Question: I need to evaluate a function (say)
Fxy = 2*x.^2 +3 *y.^2;
on a ternary grid x-range (0 - 1), y-range (0-1) and 1-x-y (0 - 1).
I am unable to construct the ternary grid on which I need to evaluate the above function. Also, once evaluated I need to plot the function in a ternary contour plot. Ideally, I need the axes to go counter clockwise in the sense (x -> y--> (1-x-y)).
I have tried the function
'''
function tg = triangle_grid ( n, t )
ng = ( ( n + 1 ) * ( n + 2 ) ) / 2;
tg = zeros ( 2, ng );
p = 0;
for i = 0 : n
for j = 0 : n - i
k = n - i - j;
p = p + 1;
tg(1:2,p) = ( i * t(1:2,1) + j * t(1:2,2) + k * t(1:2,3) ) / n;
end
end
return
end
'''
for the number of sub intervals between the triangle edge coordinates
'''
n = 10 (say)
'''
and for the edge coordinates of an equilateral triangle
'''
t = tcoord = [0.0, 0.5, 1.0;
0.0, 1.0*sqrt(3)/2, 0.0];
'''
This generated a triangular grid with the x-axis from 0-1 but the other two are not from 0-1.
I need something like this:

... with the axes range 0-1 ().
In addition, I need to know the coordinate points for all intersections within the triangular grid. Once I have this I can proceed to evaluate the function in this grid.
My final aim is to get something like this. This is a better representation of what I need to achieve (as compared to the previous plot which I have now removed)
<URL>
Note that the two ternary plots have iso-value contours which are different in in magnitude. In my case the difference is an order of magnitude, two very different Fxy's.
If I can plot the two ternary plots on top of each other then and evaluate the compositions at the intersection of two iso-value contours on the ternary plane. The compositions should be as read from the ternary plot and not the rectangular grid on which triangle is defined.
Currently there are issues (as highlighted in the comments section, will update this once the problem is closer to solution).
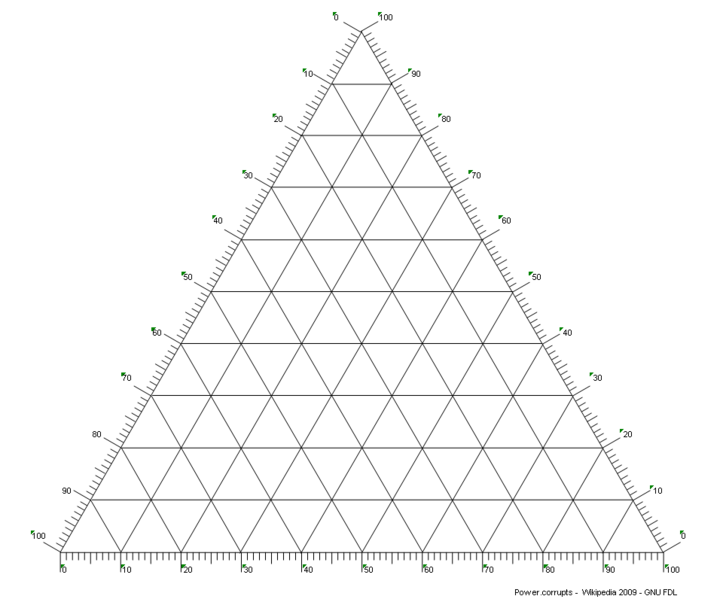
Answer: I am the author of <URL> to change the design. In the mean time this code should do what you want:
EDIT: I've changed the code to find the intersection of two curves rather than just one.
'''
N = 10;
x = linspace(0, 1, N);
y = x;
% The grid intersections on your diagram are actually rectangularly arranged,
% so meshgrid will build the intersections for us
[xx, yy] = meshgrid(x, y);
zz = 1 - (xx + yy);
% now that we've got the intersections, we can evaluate the function
f1 = @(x, y) 2*x.^2 + 3*y.^2 + 0.1;
Fxy1 = f1(xx, yy);
Fxy1(xx + yy > 1) = nan;
f2 = @(x, y) 3*x.^2 + 2*y.^2;
Fxy2 = f2(xx, yy);
Fxy2(xx + yy > 1) = nan;
f3 = @(x, y) (3*x.^2 + 2*y.^2) * 1000; % different order of magnitude
Fxy3 = f3(xx, yy);
Fxy3(xx + yy > 1) = nan;
subplot(1, 2, 1)
% This constructs the ternary axes
ternaxes(5);
% These are the coordinates of the compositions mapped to plot coordinates
[xg, yg] = terncoords(xx, yy);
% simpletri constructs the correct triangles
tri = simpletri(N);
hold on
% and now we can plot
trisurf(tri, xg, yg, Fxy1);
trisurf(tri, xg, yg, Fxy2);
hold off
view([137.5, 30]);
subplot(1, 2, 2);
ternaxes(5)
% Here we plot the line of intersection of the two functions
contour(xg, yg, Fxy1 - Fxy2, [0 0], 'r')
axis equal
'''
<URL>
EDIT 2: If you want to find the point of intersection between two contours, you are effectively solving two simultaneous equations. This bit of extra code will solve that for you (notice I've used some anonymous functions in the code above now, as well):
'''
f1level = 1;
f3level = 1000;
intersection = fsolve(@(v) [f1(v(1), v(2)) - f1level; f3(v(1), v(2)) - f3level], [0.5, 0.4]);
% if you don't have the optimization toolbox, this command works almost as well
intersection = fminsearch(@(v) sum([f1(v(1), v(2)) - f1level; f3(v(1), v(2)) - f3level].^2), [0.5, 0.4]);
ternaxes(5)
hold on
contour(xg, yg, Fxy1, [f1level f1level]);
contour(xg, yg, Fxy3, [f3level f3level]);
ternplot(intersection(1), intersection(2), 1 - sum(intersection), 'r.');
hold off
'''
<URL>